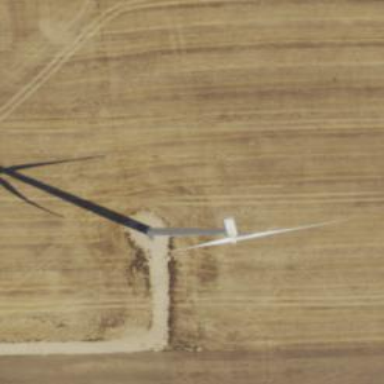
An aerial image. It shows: Wind generator powered by horizontal-axis wind turbine.